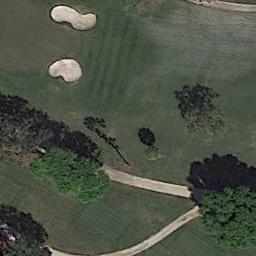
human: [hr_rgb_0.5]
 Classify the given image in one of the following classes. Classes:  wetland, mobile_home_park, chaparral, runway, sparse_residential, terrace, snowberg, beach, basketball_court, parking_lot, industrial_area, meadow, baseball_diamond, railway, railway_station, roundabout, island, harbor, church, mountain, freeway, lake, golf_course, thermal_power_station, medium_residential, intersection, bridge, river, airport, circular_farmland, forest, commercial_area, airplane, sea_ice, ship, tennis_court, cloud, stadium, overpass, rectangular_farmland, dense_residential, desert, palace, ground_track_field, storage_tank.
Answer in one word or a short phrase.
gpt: golf_course